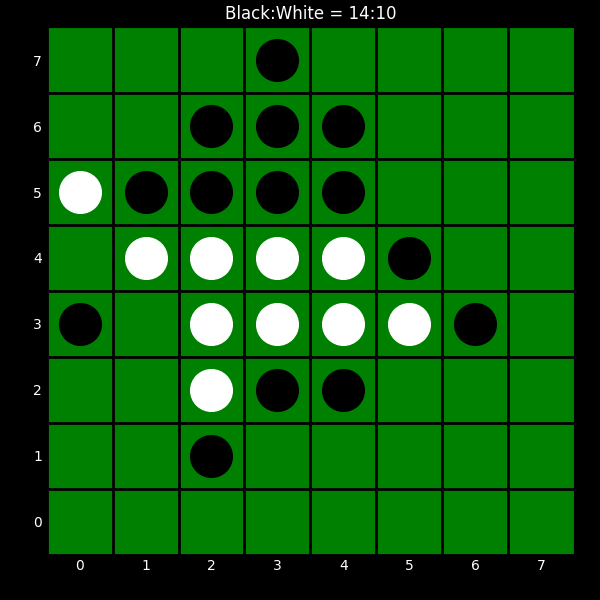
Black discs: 14
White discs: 10